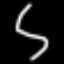
Label: squiggle